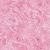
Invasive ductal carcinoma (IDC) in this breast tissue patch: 0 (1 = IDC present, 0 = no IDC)